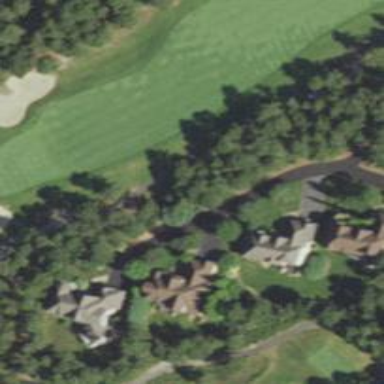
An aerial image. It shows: Service road designated as golf cart path.